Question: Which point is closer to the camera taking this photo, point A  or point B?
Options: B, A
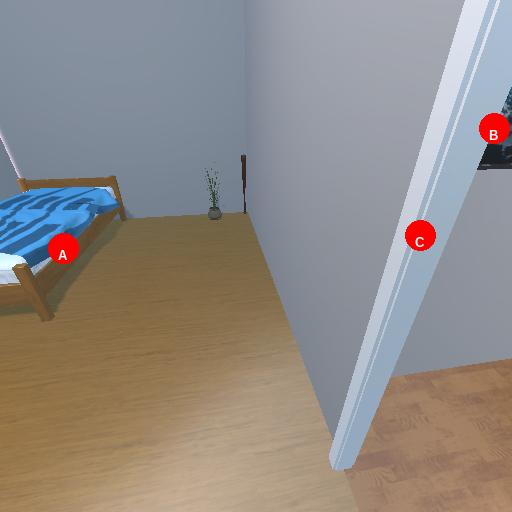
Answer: B